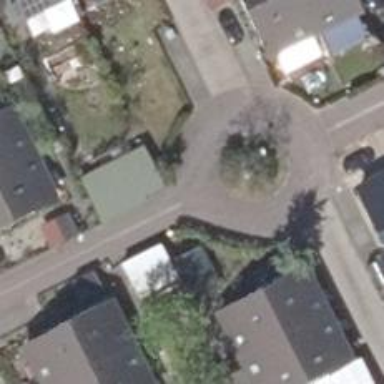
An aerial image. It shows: Living street.